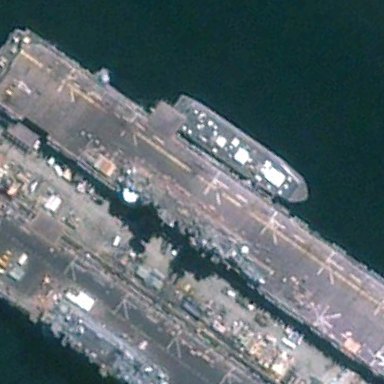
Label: assault